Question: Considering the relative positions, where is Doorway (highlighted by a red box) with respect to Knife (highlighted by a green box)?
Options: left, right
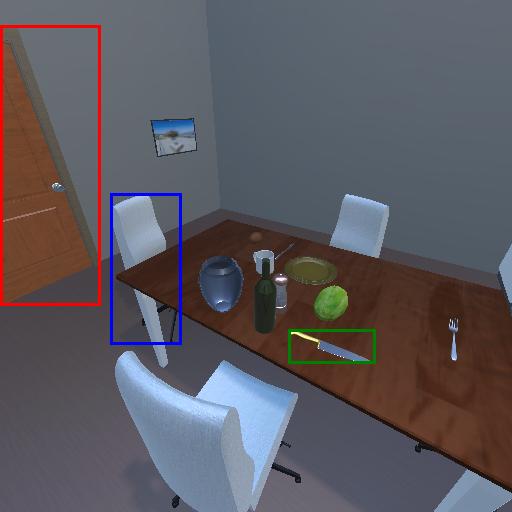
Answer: left